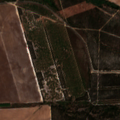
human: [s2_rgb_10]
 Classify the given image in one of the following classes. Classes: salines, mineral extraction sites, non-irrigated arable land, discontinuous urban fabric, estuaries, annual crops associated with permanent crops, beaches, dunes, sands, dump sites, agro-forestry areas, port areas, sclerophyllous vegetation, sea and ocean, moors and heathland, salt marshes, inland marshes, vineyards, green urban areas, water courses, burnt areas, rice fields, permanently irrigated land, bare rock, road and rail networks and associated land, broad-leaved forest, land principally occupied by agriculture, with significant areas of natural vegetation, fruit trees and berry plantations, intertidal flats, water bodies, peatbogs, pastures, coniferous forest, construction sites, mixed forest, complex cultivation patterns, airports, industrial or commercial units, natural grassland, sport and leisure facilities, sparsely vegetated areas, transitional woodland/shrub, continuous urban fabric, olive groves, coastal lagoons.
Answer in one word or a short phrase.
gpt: non-irrigated arable land, broad-leaved forest